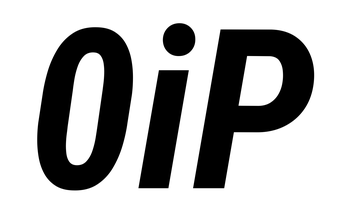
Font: Roboto-Italic_Condensed_Bold_Italic